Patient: sex M, age 51
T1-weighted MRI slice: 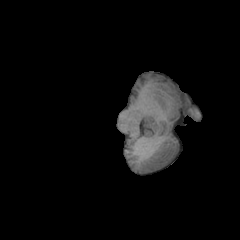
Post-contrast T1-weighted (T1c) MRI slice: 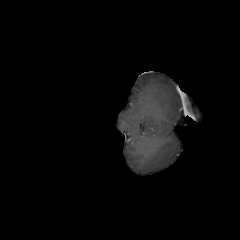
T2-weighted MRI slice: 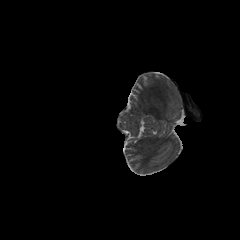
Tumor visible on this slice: no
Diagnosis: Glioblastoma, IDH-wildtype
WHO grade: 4